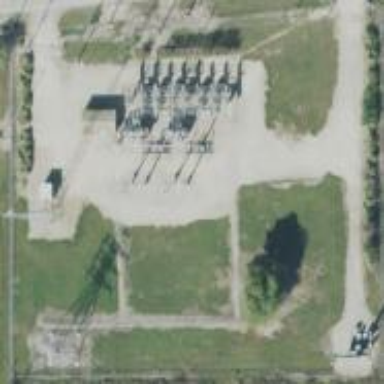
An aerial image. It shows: Outdoor power substation surrounded by fence. The substation operates at the distribution level.